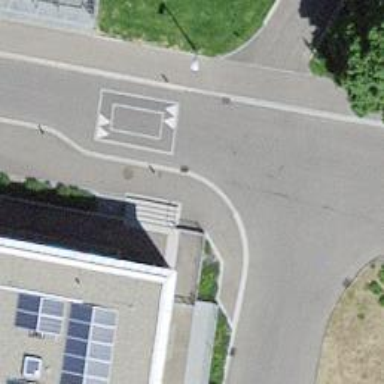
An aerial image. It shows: Chicane for traffic calming.